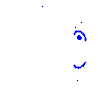
Particle: electron